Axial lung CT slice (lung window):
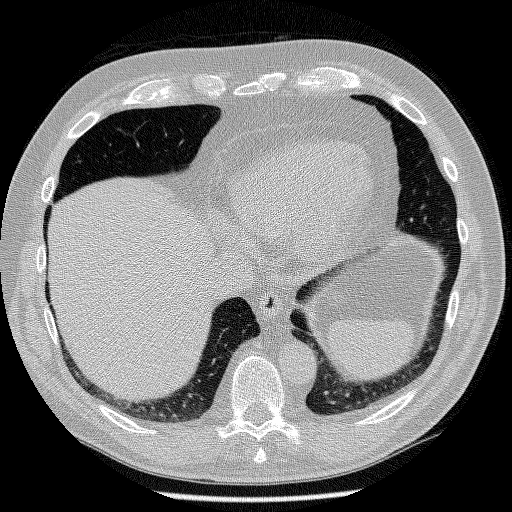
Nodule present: yes
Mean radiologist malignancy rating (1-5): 2.667